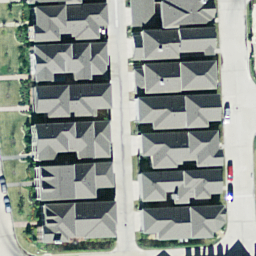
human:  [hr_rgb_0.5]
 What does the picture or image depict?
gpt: dense residential